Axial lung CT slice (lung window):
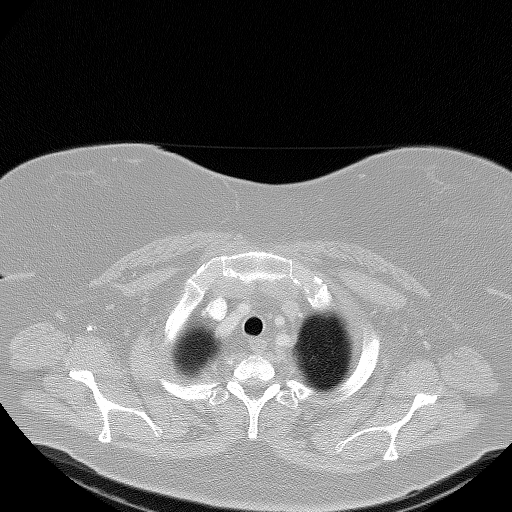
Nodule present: no